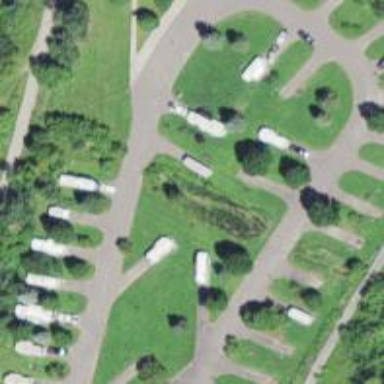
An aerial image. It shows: Caravan site with tents available for accommodation.